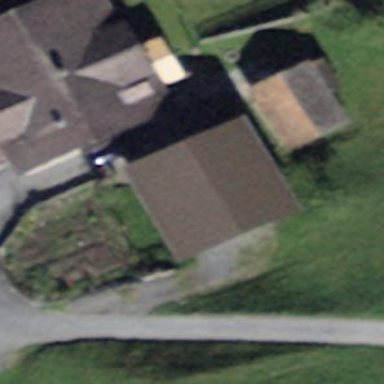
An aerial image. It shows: Shed building.